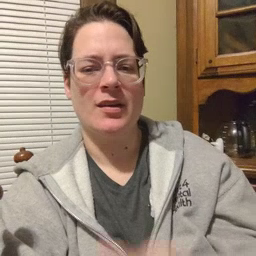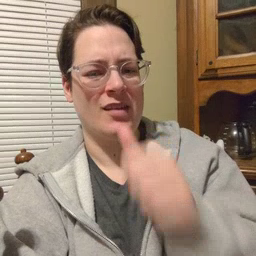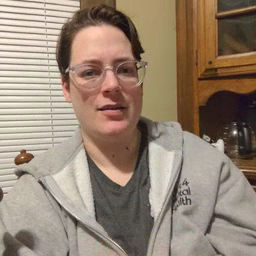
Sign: not